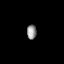
Tissue: prostate
Cell type: Fibroblasts
Senescence score: 0.6971
Nuclear area (px): 137
Mean DAPI intensity: 147.839